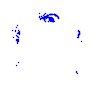
Particle: electron